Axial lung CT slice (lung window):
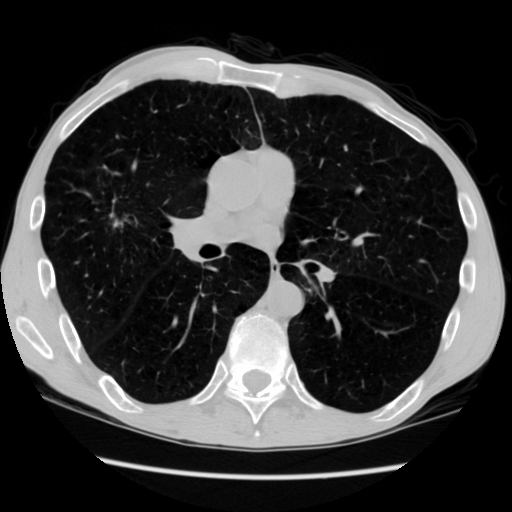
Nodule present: yes
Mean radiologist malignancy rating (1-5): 5